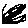
Label: house